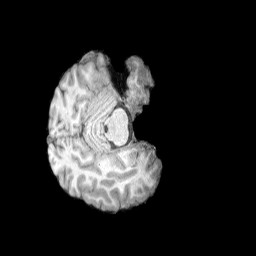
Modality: T1w
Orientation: axial
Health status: healthy